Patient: sex M, age 26
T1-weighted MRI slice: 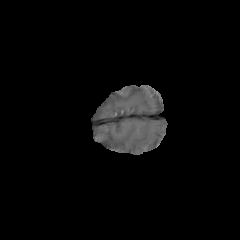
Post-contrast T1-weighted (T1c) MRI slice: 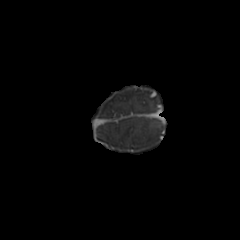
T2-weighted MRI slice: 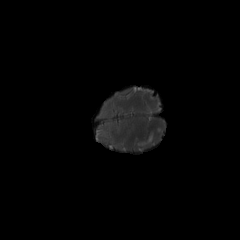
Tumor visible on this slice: yes
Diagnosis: Astrocytoma, IDH-mutant
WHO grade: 4